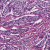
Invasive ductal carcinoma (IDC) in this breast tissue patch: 1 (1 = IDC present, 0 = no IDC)